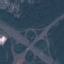
Land use / land cover class: Highway